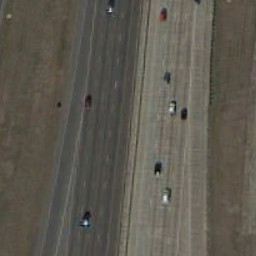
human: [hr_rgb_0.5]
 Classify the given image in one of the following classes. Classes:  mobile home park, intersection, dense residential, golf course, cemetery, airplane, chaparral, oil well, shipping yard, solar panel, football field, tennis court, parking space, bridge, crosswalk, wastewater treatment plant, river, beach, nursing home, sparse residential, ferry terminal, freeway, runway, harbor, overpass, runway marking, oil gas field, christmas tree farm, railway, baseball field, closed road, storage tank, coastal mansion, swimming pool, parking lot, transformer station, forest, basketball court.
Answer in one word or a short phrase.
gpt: freeway